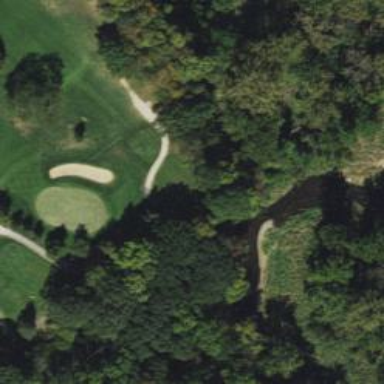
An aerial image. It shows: Golf tee.